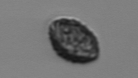
Label: Pseudochattonella_farcimen